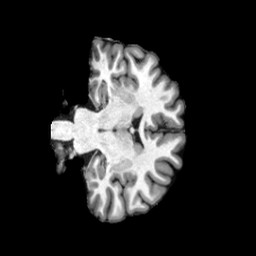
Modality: T1w
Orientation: coronal
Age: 20
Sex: male
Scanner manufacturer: siemens
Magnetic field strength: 3 T
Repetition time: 2.5 s
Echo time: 0.00222 s